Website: apple
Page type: receipt
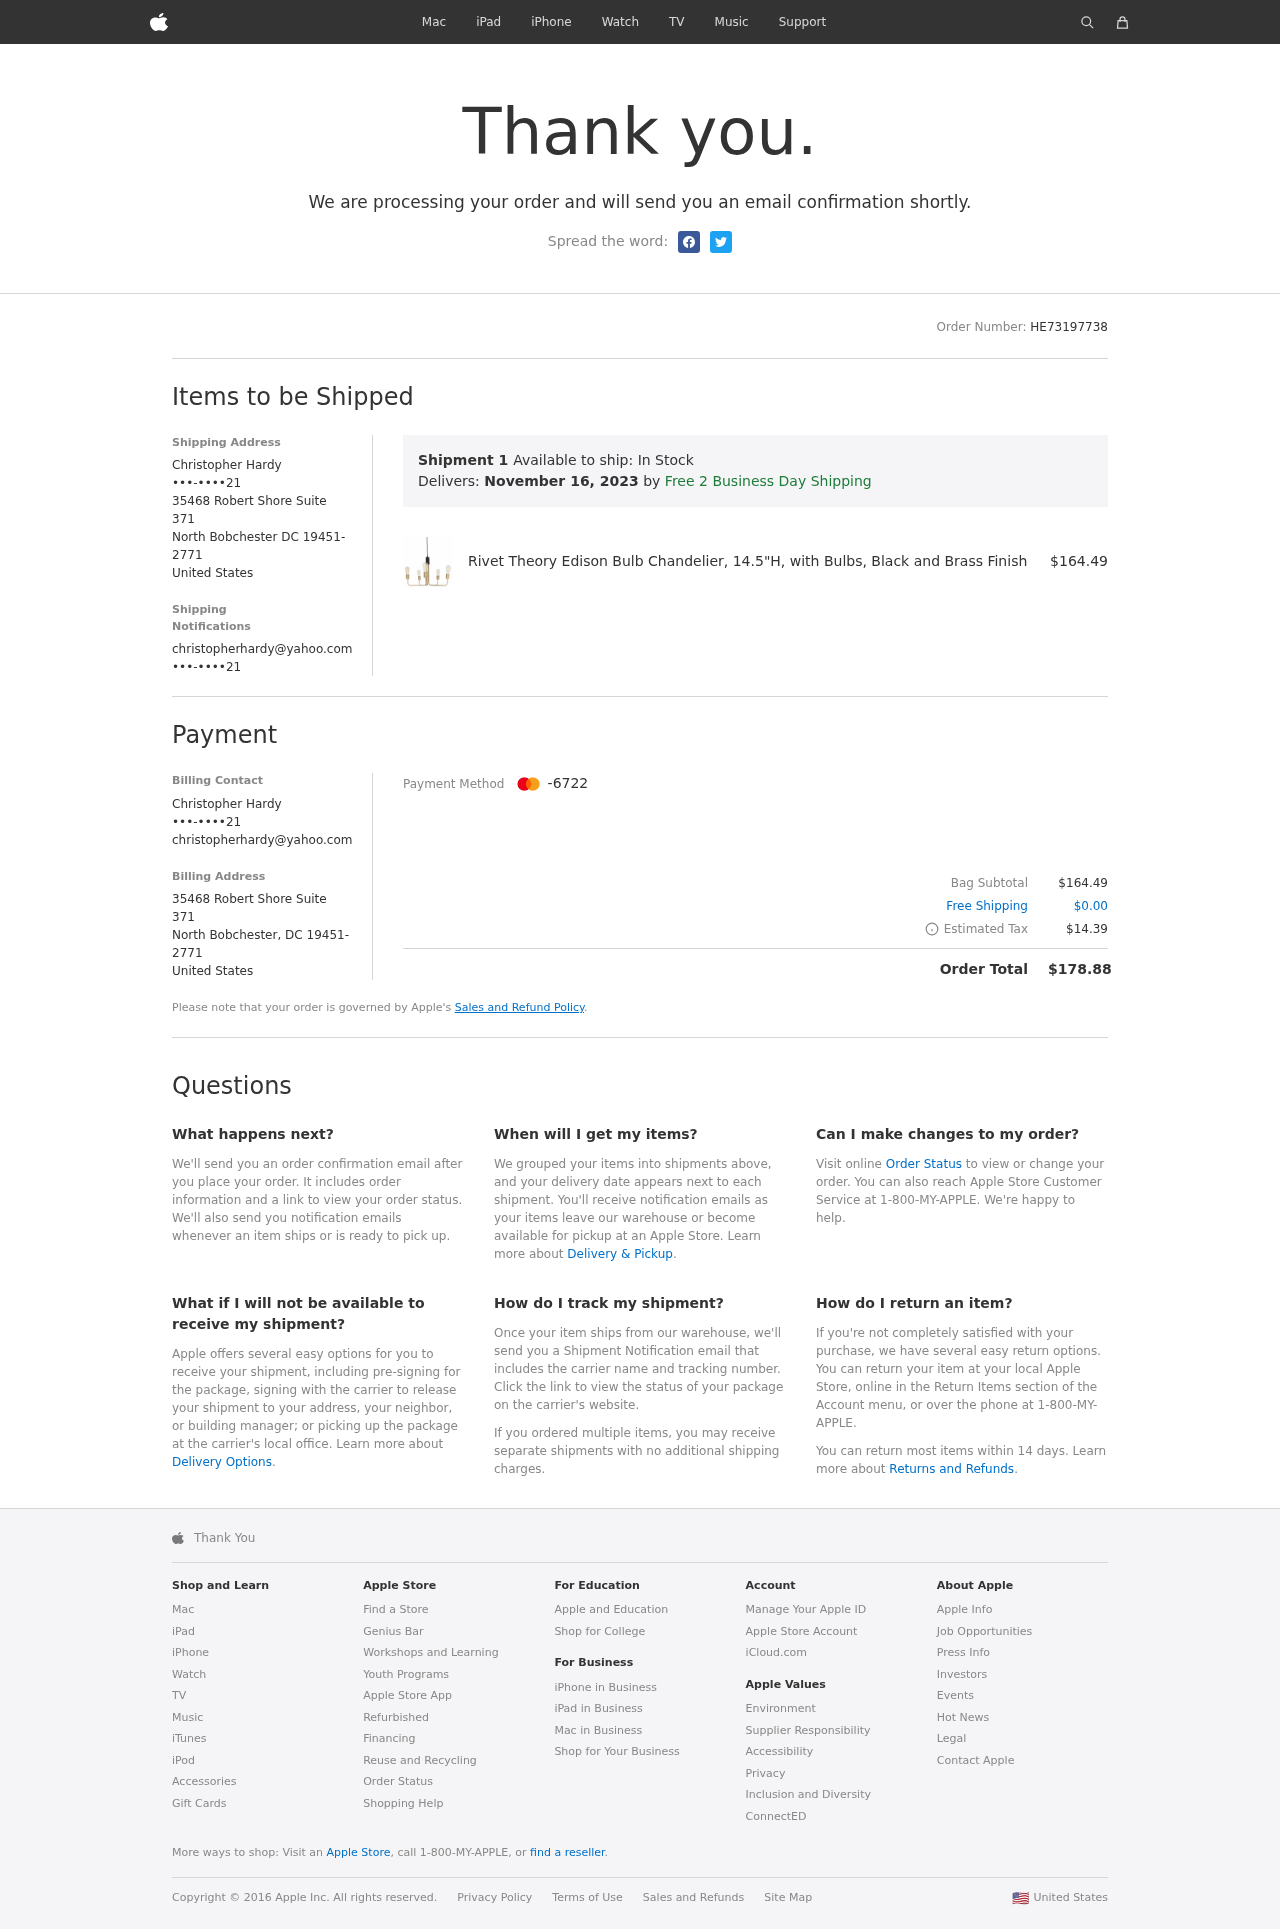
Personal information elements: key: PII_CARD_LAST4
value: -6722
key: PII_CITY
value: North Bobchester
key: PII_COUNTRY
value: United States
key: PII_EMAIL
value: christopherhardy@yahoo.com
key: PII_EMAIL2
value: christopherhardy@yahoo.com
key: PII_FULLNAME
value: Christopher Hardy
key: PII_FULLNAME2
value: Christopher Hardy
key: PII_PHONE
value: •••-••••21
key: PII_PHONE2
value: •••-••••21
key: PII_PHONE3
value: •••-••••21
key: PII_POSTCODE_FULL
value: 19451-2771
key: PII_STATE_ABBR
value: DC
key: PII_STREET
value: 35468 Robert Shore Suite 371
Product elements: key: PRODUCT1_NAME
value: Rivet Theory Edison Bulb Chandelier, 14.5"H, with Bulbs, Black and Brass Finish
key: PRODUCT1_PRICE
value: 164.49
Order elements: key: ORDER_ID
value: HE73197738
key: ORDER_DELIVERY_DATE
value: November 16, 2023
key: ORDER_SUBTOTAL
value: $164.49
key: ORDER_SHIPPING_COST
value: $0.00
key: ORDER_TAX
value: $14.39
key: ORDER_TOTAL
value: $178.88